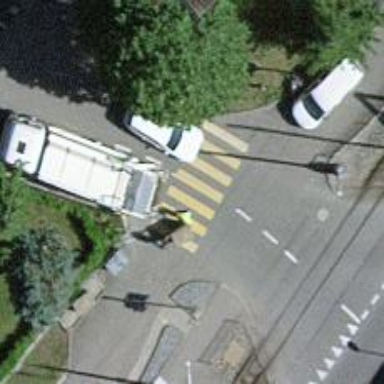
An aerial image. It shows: Uncontrolled zebra crossing on the road.